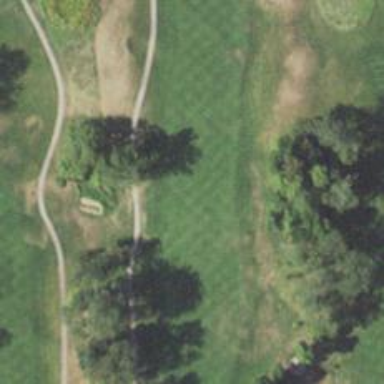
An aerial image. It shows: View of golf hole.